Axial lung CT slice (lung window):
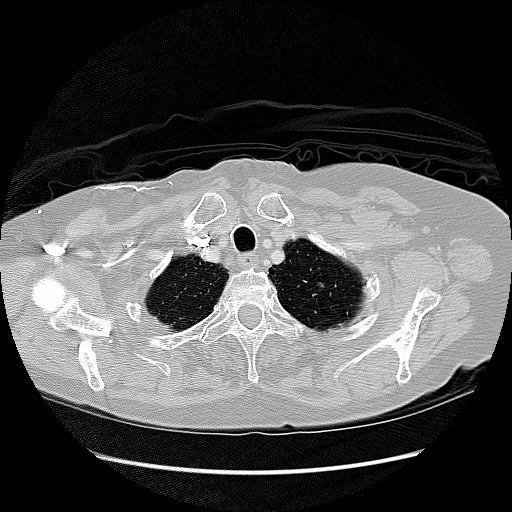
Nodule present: no